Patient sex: M
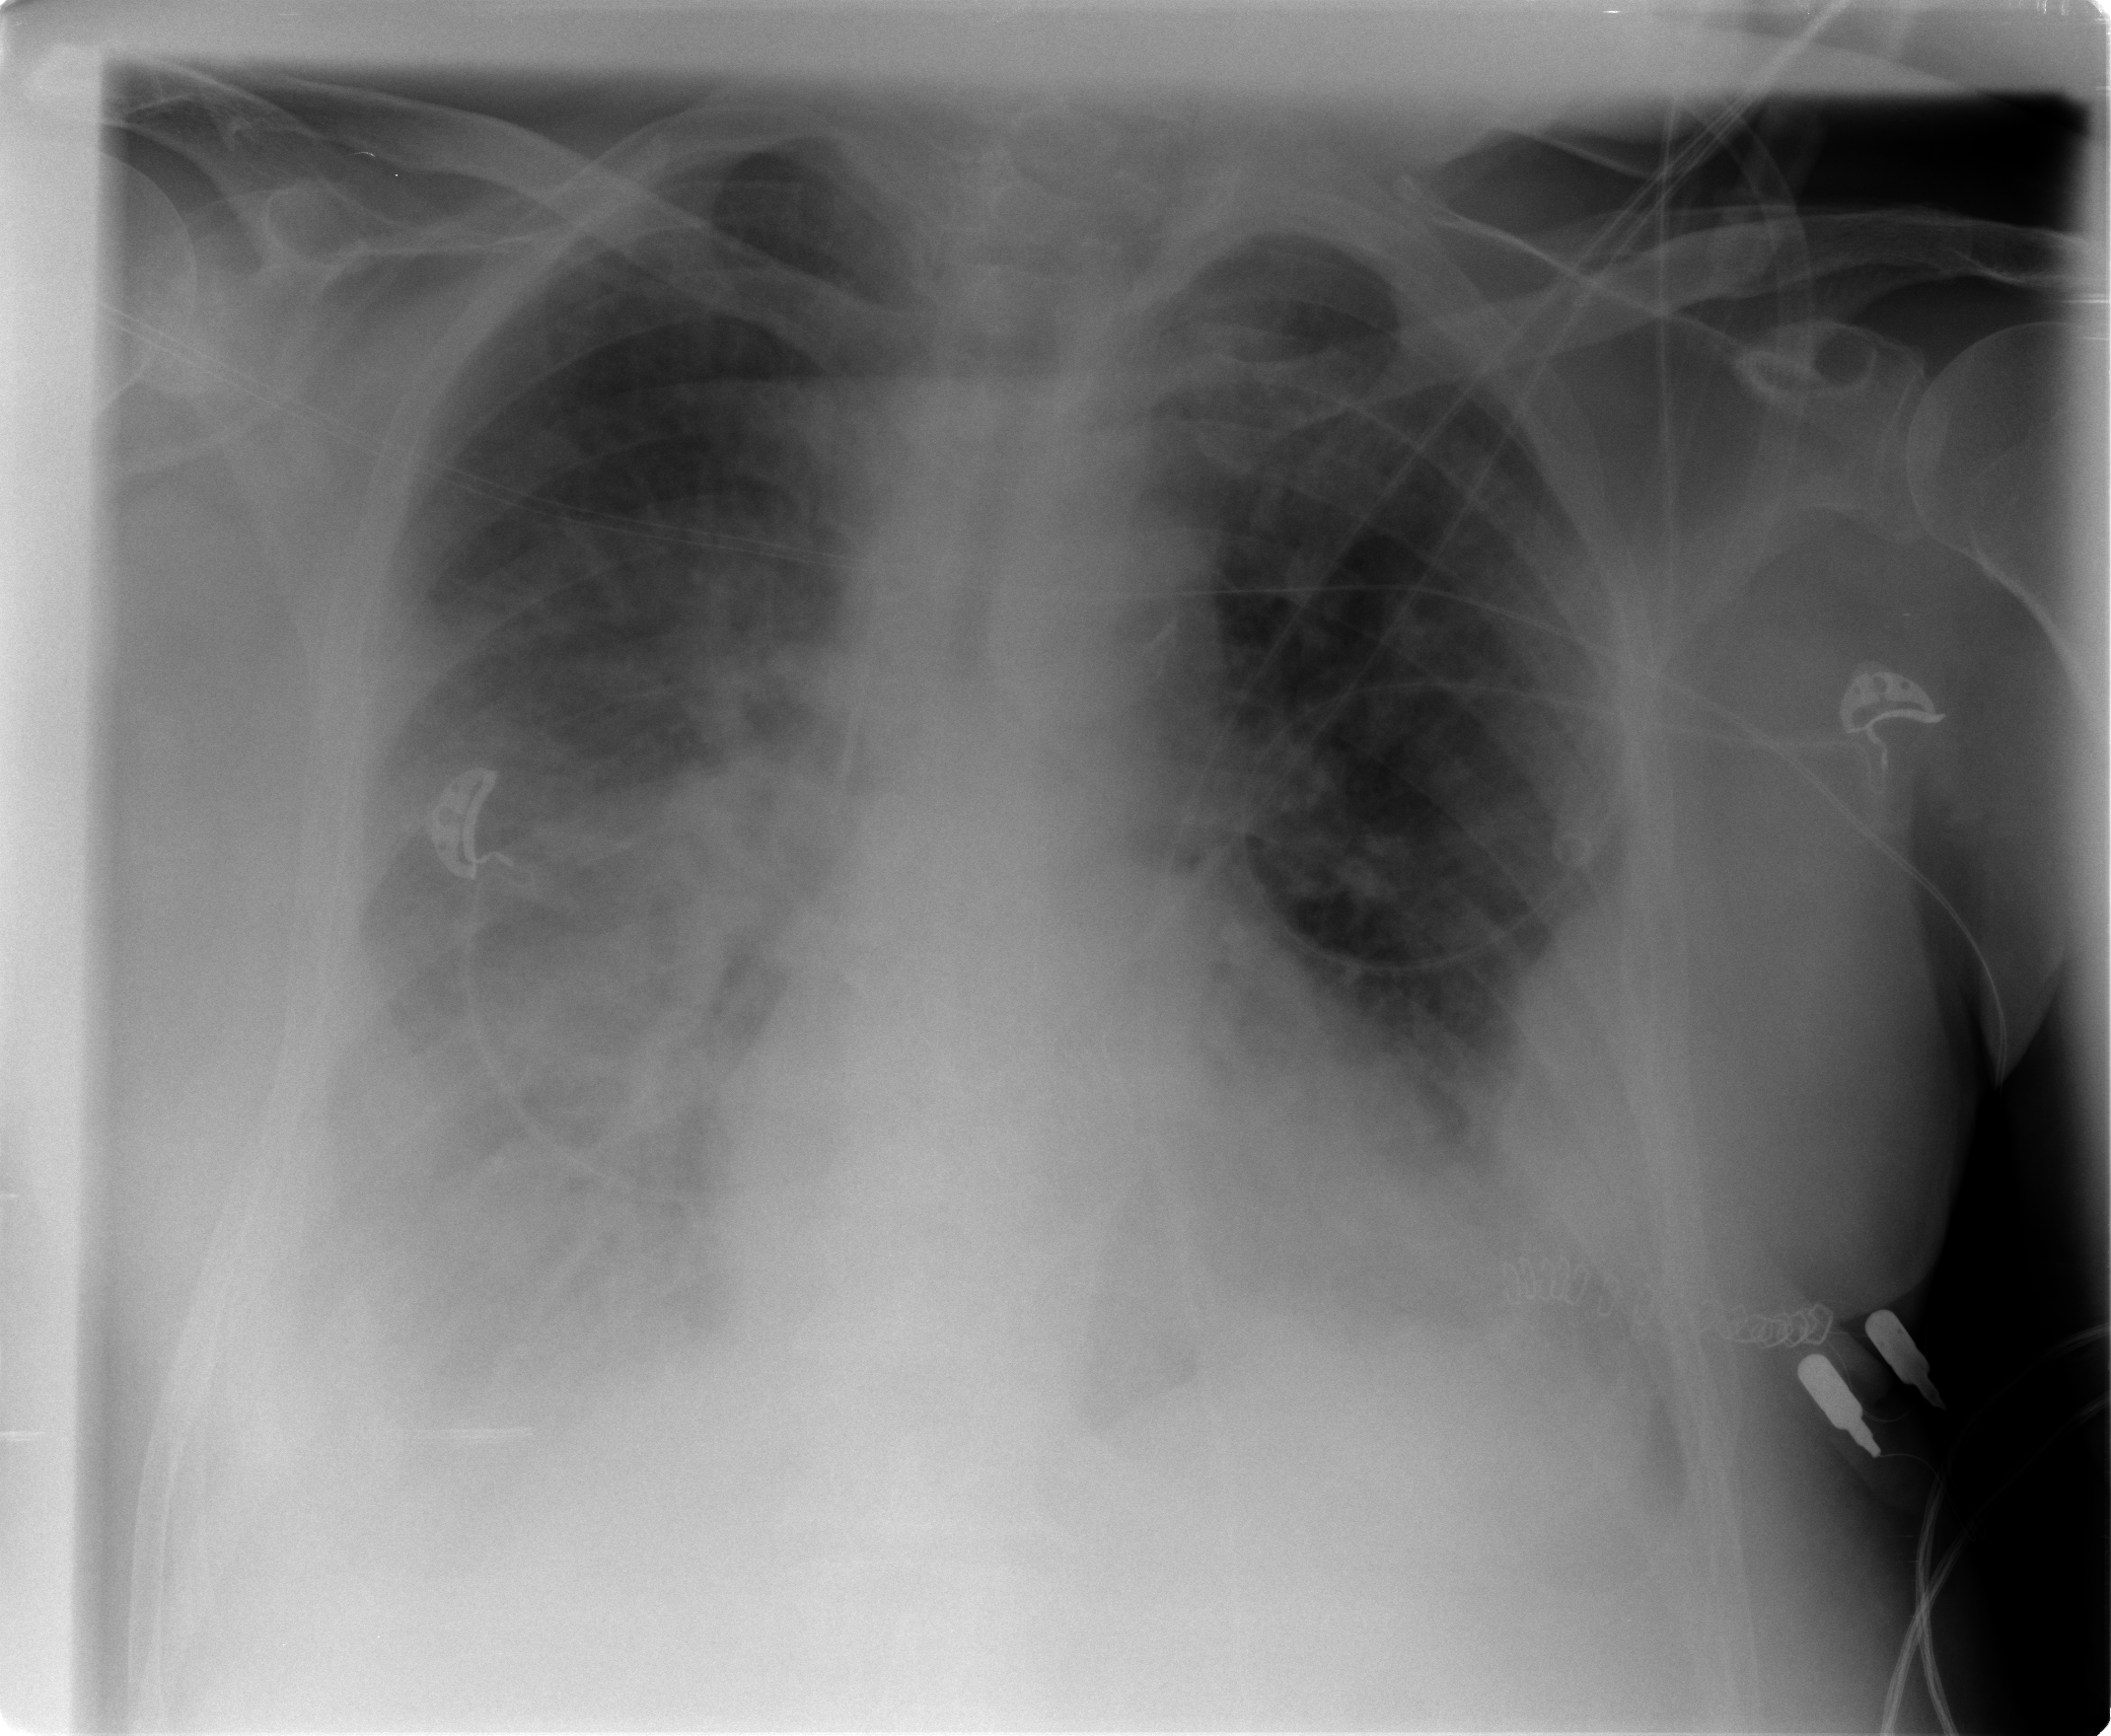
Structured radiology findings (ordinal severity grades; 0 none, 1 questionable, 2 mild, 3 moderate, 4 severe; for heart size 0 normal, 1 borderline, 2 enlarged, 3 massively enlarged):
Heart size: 2
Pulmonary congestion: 2
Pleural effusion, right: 2
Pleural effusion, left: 3
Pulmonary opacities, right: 3
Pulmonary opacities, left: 3
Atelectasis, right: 3
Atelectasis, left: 3